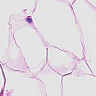
Metastatic tissue present: no